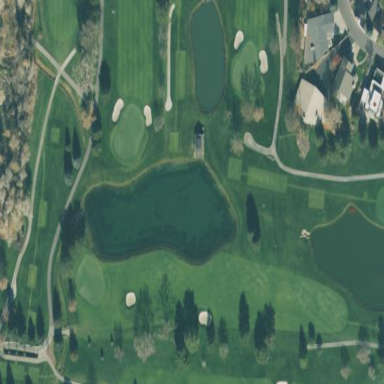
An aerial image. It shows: Water hazard on golf course. The hazard is natural water feature.